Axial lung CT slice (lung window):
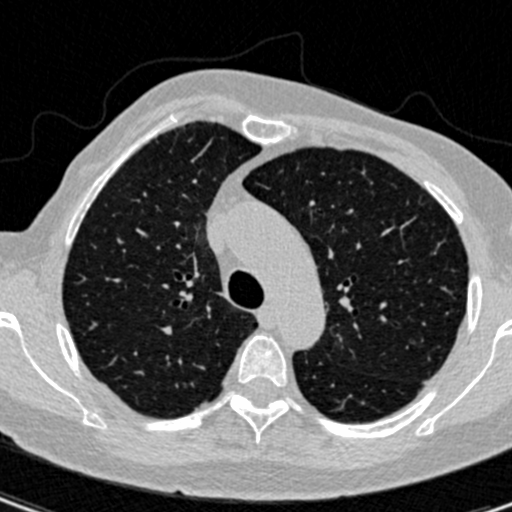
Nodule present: no